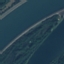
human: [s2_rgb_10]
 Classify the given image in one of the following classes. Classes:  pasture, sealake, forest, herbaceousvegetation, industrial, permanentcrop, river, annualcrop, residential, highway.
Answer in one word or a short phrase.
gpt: River